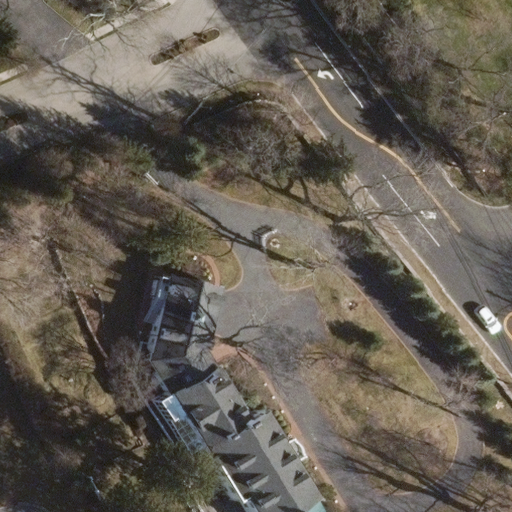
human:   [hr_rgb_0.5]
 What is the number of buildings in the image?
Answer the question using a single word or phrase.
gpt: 1

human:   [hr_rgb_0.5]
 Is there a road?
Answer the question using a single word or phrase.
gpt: yes

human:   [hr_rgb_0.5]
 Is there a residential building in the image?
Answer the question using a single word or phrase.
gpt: yes

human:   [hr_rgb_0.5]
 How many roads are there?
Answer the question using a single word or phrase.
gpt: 4

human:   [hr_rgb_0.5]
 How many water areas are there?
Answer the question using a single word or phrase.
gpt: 0

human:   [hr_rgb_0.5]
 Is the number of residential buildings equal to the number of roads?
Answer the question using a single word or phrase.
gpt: no

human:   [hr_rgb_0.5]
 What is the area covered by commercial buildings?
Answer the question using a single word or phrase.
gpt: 0m2

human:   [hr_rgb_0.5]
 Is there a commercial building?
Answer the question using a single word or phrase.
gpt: no

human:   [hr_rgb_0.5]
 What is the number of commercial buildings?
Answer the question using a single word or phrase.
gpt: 0

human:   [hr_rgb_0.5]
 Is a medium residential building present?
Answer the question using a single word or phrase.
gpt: no

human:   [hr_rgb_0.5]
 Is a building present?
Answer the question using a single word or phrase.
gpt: yes

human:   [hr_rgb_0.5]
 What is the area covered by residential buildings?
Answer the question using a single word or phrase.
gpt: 620m2

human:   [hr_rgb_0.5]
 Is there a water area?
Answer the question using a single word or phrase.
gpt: no

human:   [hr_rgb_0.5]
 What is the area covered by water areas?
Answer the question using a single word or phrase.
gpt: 0m2

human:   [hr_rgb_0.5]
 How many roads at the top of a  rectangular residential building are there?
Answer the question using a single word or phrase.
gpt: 0

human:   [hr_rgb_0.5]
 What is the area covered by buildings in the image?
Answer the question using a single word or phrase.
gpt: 620m2

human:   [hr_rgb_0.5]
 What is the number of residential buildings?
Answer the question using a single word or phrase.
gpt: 1

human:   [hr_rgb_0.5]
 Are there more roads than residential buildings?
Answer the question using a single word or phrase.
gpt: yes

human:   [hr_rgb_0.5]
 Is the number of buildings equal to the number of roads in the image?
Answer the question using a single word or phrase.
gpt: no

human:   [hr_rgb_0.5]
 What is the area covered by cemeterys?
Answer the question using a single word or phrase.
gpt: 0m2

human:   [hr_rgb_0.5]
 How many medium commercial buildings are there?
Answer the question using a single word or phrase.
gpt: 0

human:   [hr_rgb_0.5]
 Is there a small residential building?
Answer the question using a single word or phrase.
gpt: no

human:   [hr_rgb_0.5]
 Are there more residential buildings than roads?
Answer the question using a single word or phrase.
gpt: no

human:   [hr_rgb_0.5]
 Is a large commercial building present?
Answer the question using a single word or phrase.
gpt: no

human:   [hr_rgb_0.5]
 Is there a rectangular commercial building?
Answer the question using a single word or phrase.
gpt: no

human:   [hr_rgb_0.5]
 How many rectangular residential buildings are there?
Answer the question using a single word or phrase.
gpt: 0

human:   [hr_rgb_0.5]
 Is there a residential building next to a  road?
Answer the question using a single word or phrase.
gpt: yes

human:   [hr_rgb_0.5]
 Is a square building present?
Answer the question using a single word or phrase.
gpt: no

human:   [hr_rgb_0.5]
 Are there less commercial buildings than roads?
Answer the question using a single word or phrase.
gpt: yes

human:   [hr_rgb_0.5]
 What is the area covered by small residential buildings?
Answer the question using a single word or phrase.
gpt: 0m2

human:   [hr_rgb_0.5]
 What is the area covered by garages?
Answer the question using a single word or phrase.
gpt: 0m2

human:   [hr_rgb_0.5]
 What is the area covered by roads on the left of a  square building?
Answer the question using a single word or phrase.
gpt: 0m2

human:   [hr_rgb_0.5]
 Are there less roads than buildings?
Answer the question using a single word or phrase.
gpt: no

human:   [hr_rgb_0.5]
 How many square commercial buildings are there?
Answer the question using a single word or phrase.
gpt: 0

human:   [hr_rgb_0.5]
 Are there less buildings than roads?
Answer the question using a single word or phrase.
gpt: yes

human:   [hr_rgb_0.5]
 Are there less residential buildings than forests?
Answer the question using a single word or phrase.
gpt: no

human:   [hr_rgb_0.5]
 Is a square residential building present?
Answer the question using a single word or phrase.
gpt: no

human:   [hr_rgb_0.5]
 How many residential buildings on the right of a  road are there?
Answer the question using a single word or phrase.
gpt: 1

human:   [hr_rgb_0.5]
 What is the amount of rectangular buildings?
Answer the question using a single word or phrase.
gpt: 0

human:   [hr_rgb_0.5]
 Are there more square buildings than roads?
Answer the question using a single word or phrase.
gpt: no

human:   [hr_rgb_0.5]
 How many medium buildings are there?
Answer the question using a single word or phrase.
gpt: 0

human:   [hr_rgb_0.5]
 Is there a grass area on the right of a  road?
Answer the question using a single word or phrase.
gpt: no

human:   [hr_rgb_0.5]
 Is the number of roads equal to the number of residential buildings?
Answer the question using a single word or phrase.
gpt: no

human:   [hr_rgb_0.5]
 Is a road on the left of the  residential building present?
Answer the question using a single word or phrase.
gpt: yes

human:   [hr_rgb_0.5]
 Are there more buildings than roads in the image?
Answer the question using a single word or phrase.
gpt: no

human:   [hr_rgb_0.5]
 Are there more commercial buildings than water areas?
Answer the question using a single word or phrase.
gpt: no

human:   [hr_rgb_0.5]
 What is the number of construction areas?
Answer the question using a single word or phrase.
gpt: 0

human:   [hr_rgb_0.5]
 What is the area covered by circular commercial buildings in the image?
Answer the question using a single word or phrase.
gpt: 0m2

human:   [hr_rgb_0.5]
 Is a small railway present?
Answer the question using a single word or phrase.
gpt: no

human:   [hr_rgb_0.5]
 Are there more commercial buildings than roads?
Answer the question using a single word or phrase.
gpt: no

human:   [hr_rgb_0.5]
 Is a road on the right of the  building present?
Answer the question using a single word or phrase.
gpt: yes

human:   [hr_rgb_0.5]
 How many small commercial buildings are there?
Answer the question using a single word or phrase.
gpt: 0

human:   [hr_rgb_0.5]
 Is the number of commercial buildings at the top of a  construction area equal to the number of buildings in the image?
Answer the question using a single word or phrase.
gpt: no

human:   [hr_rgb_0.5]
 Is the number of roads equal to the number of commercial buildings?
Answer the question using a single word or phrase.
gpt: no

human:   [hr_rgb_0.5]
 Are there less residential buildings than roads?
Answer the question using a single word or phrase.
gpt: yes

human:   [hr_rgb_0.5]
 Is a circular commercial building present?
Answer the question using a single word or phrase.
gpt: no

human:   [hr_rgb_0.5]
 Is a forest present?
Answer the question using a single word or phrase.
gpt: no

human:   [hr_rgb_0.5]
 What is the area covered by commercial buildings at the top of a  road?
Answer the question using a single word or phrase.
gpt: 0m2

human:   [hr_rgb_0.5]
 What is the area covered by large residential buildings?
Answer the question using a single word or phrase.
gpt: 620m2

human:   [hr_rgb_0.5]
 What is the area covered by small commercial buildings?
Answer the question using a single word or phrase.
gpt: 0m2

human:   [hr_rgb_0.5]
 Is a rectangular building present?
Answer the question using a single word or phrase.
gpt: no

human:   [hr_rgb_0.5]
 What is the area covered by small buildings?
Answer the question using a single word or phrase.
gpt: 0m2

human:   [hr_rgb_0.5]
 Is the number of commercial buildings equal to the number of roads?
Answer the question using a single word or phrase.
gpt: no

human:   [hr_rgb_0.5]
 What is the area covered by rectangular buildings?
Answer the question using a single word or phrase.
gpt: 0m2